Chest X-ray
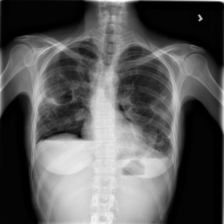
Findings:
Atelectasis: negative
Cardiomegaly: negative
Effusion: negative
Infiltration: negative
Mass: negative
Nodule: negative
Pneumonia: negative
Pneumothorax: positive
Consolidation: negative
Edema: negative
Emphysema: negative
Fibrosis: negative
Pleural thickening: negative
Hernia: negative